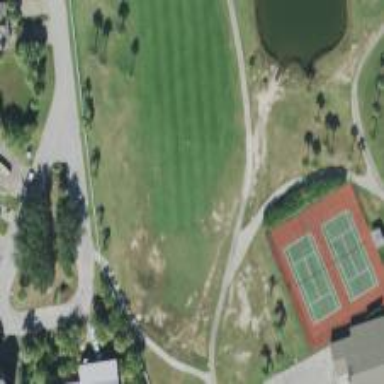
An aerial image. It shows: Pathway for golfing.